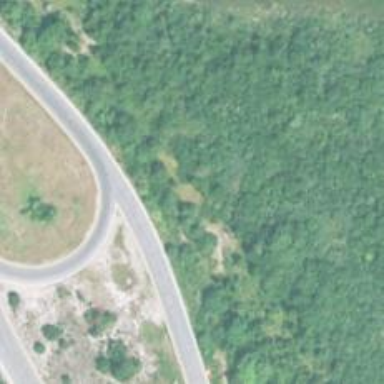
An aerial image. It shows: Asphalt road that is secondary expressway.